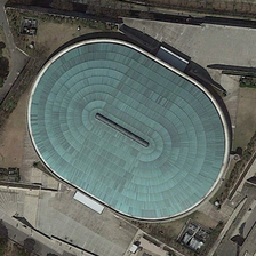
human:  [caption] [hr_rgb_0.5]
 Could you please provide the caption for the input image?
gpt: a oval building with light blue roof and white edge in the middle .

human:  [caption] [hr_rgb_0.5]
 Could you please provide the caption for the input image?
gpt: a building in the middle while with light gray ground around .

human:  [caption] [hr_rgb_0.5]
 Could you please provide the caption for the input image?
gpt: a oval building in the middle while with some intensive plants in side .

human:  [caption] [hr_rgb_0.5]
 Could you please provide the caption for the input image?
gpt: a building with light blue roof in the middle .

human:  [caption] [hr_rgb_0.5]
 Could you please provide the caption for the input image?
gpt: an almost circle building is next to roads .